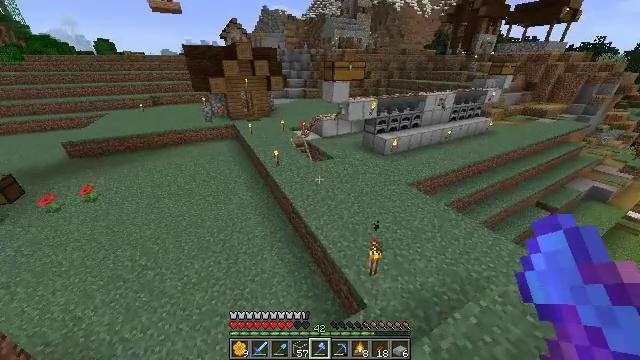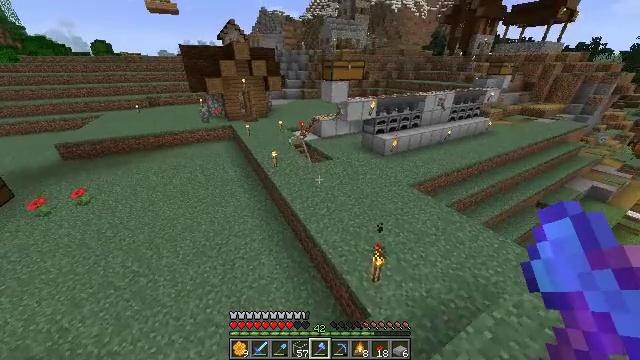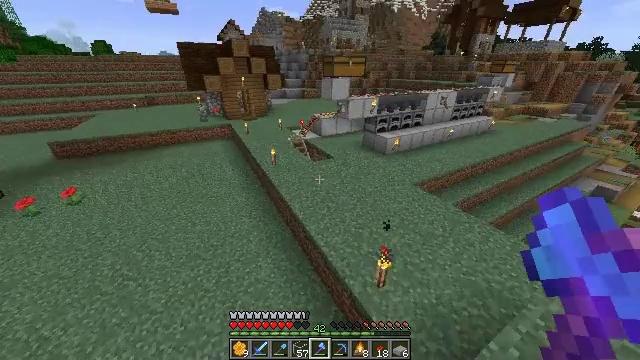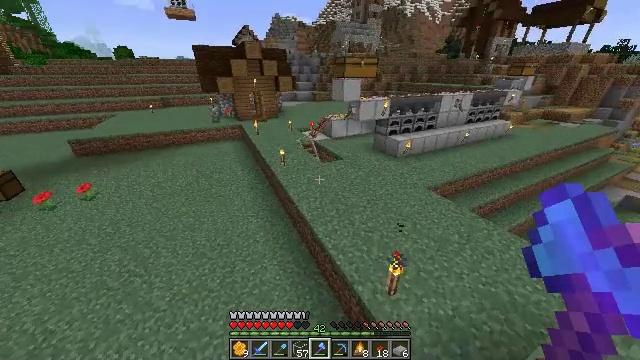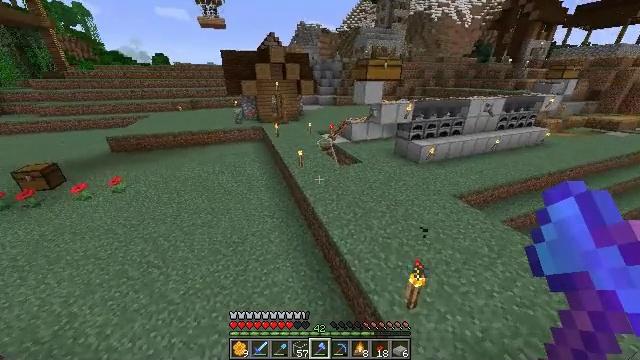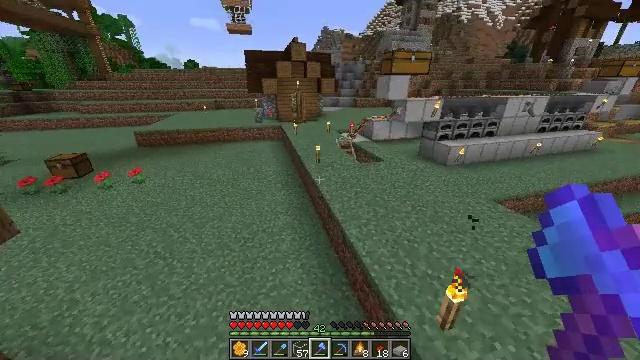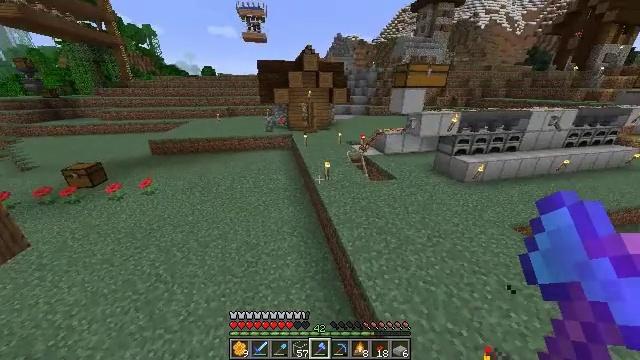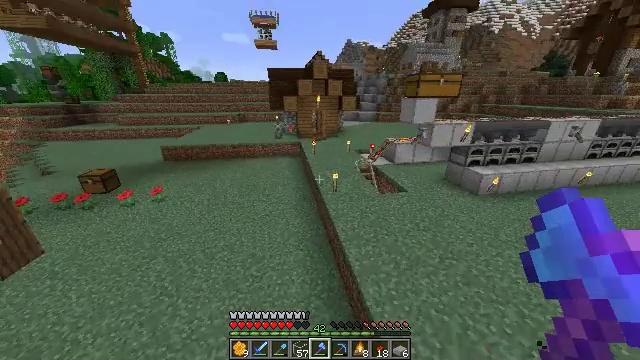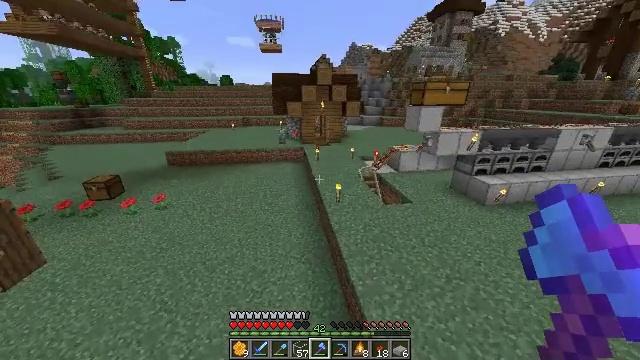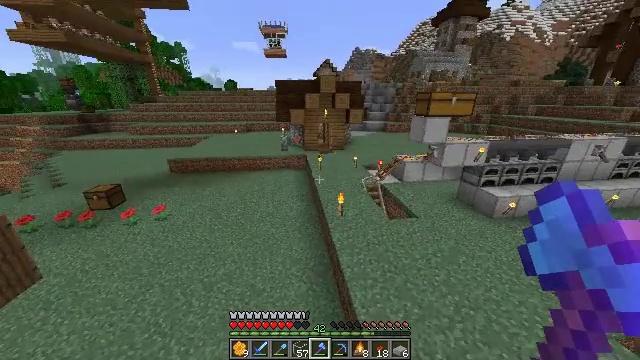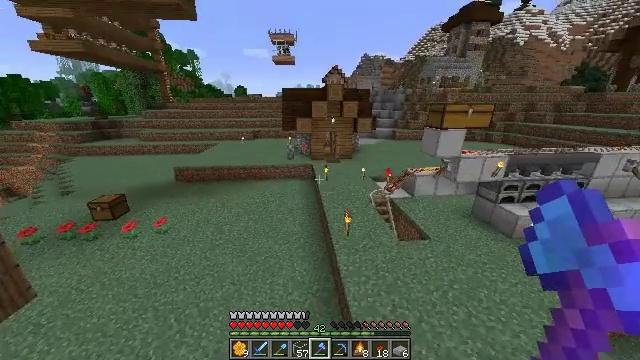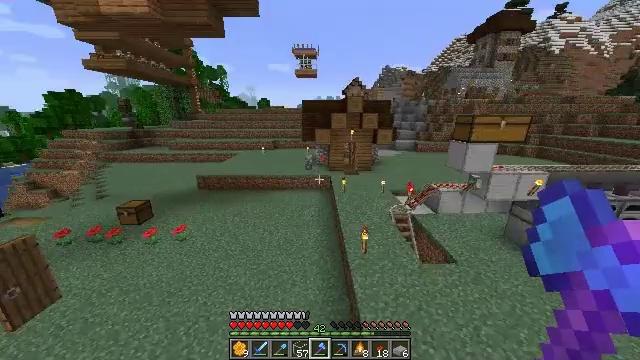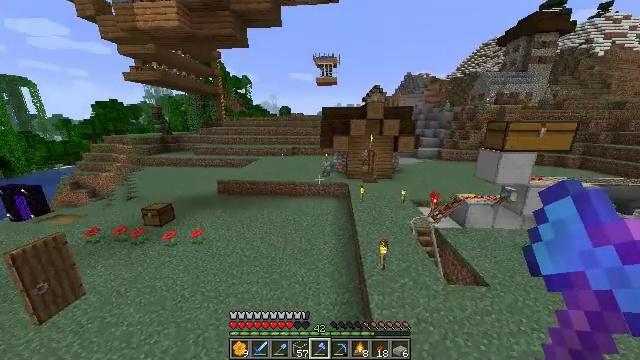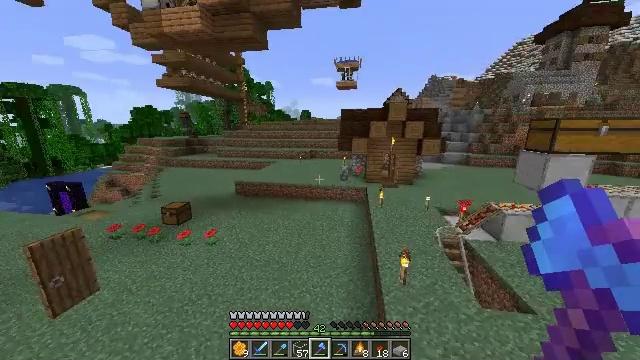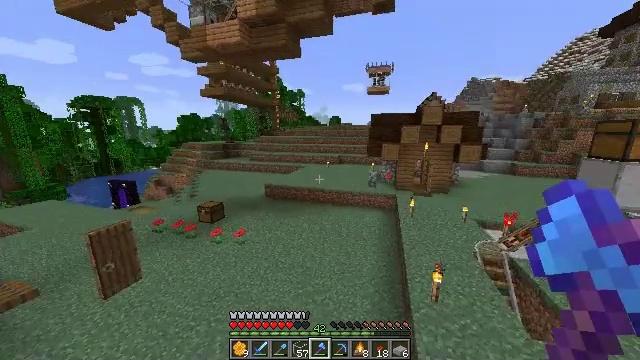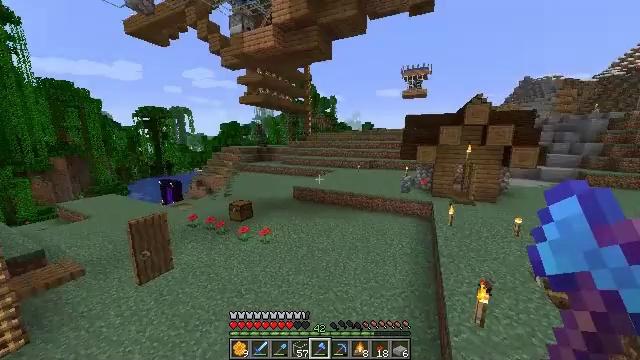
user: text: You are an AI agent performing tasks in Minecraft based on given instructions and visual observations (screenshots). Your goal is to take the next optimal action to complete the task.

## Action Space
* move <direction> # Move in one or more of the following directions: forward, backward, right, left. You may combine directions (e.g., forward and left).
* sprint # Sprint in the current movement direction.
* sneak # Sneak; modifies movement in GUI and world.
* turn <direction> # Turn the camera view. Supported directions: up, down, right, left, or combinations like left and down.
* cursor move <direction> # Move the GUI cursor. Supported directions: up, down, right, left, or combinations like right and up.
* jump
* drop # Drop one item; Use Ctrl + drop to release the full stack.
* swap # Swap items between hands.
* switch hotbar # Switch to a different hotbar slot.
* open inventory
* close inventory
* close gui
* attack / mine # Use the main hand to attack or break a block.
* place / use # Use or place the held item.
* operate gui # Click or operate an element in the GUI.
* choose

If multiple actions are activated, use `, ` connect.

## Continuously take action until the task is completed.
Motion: motion action
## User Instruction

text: Harvest the poppy flower.
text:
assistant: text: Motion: move forward, sprint
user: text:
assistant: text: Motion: move forward, sprint
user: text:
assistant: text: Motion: move forward, sprint, turn left
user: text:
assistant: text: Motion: move forward, turn left and up
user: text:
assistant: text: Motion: move forward, turn left and up
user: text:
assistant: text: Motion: move forward, turn left and up, jump
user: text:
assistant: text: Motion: move forward, turn left and up, jump
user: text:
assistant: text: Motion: move forward, turn left, jump
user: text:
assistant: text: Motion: move forward, jump
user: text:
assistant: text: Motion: move forward, turn left and up, jump
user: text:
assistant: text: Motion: move forward, turn left and up, jump
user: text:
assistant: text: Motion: move forward, turn left and up, jump
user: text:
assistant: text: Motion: move forward, turn left and up, jump
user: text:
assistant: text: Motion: move forward, turn left and up, jump
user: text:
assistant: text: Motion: move forward, turn left and up, jump
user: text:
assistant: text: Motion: move forward, turn left, jump
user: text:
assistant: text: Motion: move forward, sprint, turn left, jump
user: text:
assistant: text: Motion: move forward, sprint, turn left, jump
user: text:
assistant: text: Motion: move forward, sprint, turn left, jump
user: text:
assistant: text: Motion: move forward, sprint, turn left, jump
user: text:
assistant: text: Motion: move forward, turn left, jump
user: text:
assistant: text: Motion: move forward, turn left, jump
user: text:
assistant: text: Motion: move forward, turn left, jump
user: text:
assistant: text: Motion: move forward, turn left, jump
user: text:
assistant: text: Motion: move forward, turn left, jump
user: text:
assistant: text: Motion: move forward, jump
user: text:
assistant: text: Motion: move forward, jump
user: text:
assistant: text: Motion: move forward, jump
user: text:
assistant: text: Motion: move forward, jump
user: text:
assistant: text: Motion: move forward, sprint, jump